Question: I have a Pop out image setup in an ASP.net menu for menu items that have a child drop down menu. The problem is a i want to be able to have that image change on hover and not sure if i can do it through CSS or C#.
Menu item with arrow image:
ASPX Code:
'''
<asp:Menu ID="Menu1" StaticPopOutImageUrl="~/Sites/0/PageLayouts/Images/Horizontal_Main_Arrow.jpg" ItemWrap="false" runat="server" Orientation="Horizontal">
<DataBindings>
<asp:MenuItemBinding DataMember="MenuItem" TextField="Title" NavigateUrlField="URL" />
</DataBindings>
<StaticMenuStyle CssClass="TopStaticMenuStyle" />
<StaticSelectedStyle CssClass="TopStaticSelectedStyle" />
<StaticMenuItemStyle CssClass="TopStaticMenuItemStyle" />
<DynamicHoverStyle CssClass="TopDynamicHoverStyle" />
<DynamicMenuStyle CssClass="TopDynamicMenuStyle" />
<DynamicSelectedStyle CssClass="TopDynamicSelectedStyle" />
<DynamicMenuItemStyle CssClass="TopDynamicMenuItemStyle" />
<StaticHoverStyle CssClass="TopStaticHoverStyle" />
'''
Page Source:
'''
<td onmouseover="Menu_HoverStatic(this)"
onmouseout="Menu_Unhover(this)"
onkeyup="Menu_Key(event)"
id="ctl00_ContentPlaceHolder1_ctl00_ctl00_ctl00_Menu1n1">
<table class="TopStaticMenuItemStyle ctl00_ContentPlaceHolder1_ctl00_ctl00_ctl00_Menu1_4"
cellpadding="0" cellspacing="0" border="0" width="100%">
<tr>
<td style="white-space:nowrap;">
<a class="ctl00_ContentPlaceHolder1_ctl00_ctl00_ctl00_Menu1_1 TopStaticMenuItemStyle ctl00_ContentPlaceHolder1_ctl00_ctl00_ctl00_Menu1_3"
href="Home.aspx" target="_self"
style="border-style:none;font-size:1em;"
>Our Expertise</a>
</td>
<td style="width:0;">
<img src="../Sites/0/PageLayouts/Images/Horizontal_Main_Arrow.jpg"
alt="Expand Our Expertise"
style="border-style:none;vertical-align:middle;" />
</td>
</tr>
</table>
</td>
'''
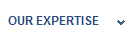
Answer: You can do this with Javascript - just add the following attributes to your img tag:
> onmouseover="this.src='../Sites/0/PageLayouts/Images/Horizontal_Main_Arrow_Highlighted.jpg';"onmouseout="this.src='../Sites/0/PageLayouts/Images/Horizontal_Main_Arrow.jpg';"
(or whatever your other jpg is!)